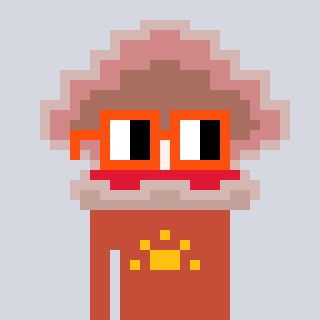
a pixel art character with square orange glasses, a oyster-shaped head and a rust-colored body on a cool background